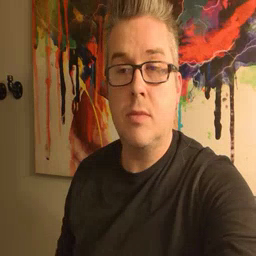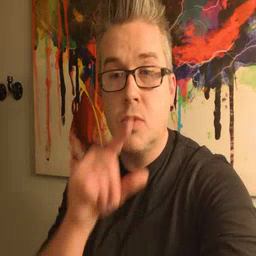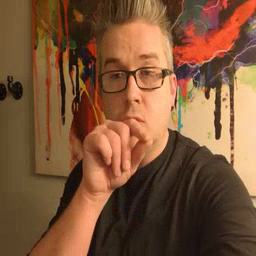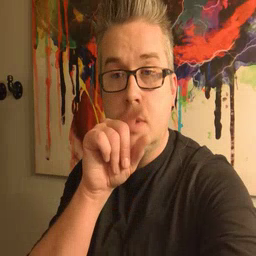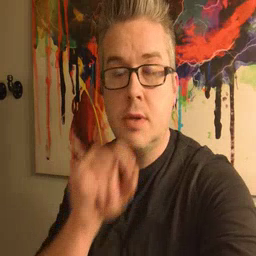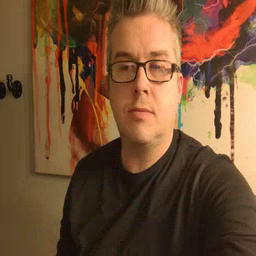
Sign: bird